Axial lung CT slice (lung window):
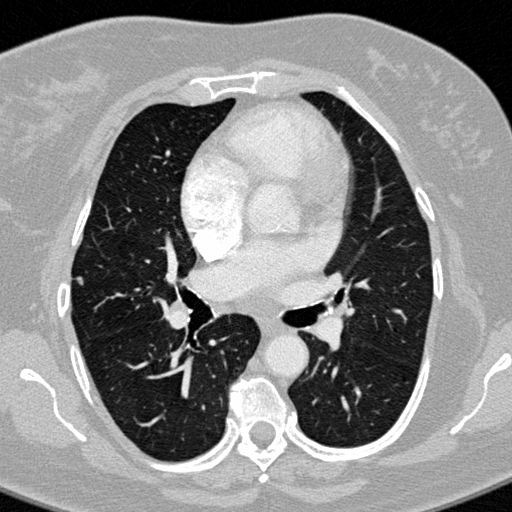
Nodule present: yes
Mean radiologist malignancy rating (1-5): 2.333